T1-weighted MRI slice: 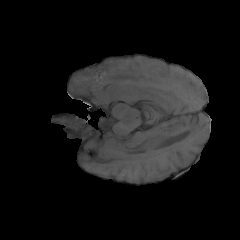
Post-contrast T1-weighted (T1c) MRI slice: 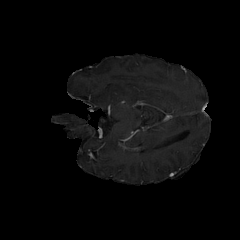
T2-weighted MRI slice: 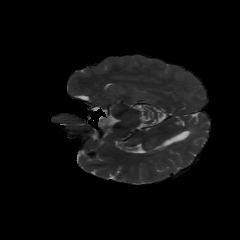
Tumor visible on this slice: no